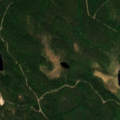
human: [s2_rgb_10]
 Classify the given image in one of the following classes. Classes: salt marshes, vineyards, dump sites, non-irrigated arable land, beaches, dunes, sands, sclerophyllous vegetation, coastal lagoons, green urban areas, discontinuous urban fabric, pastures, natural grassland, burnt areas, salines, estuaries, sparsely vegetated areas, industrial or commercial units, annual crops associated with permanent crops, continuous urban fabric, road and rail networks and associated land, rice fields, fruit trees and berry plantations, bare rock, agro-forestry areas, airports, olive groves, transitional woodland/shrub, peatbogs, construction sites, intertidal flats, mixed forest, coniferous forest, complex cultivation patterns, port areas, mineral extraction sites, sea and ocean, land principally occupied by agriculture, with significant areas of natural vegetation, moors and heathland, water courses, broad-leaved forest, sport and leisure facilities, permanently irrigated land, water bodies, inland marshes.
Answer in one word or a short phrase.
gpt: coniferous forest, mixed forest